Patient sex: M
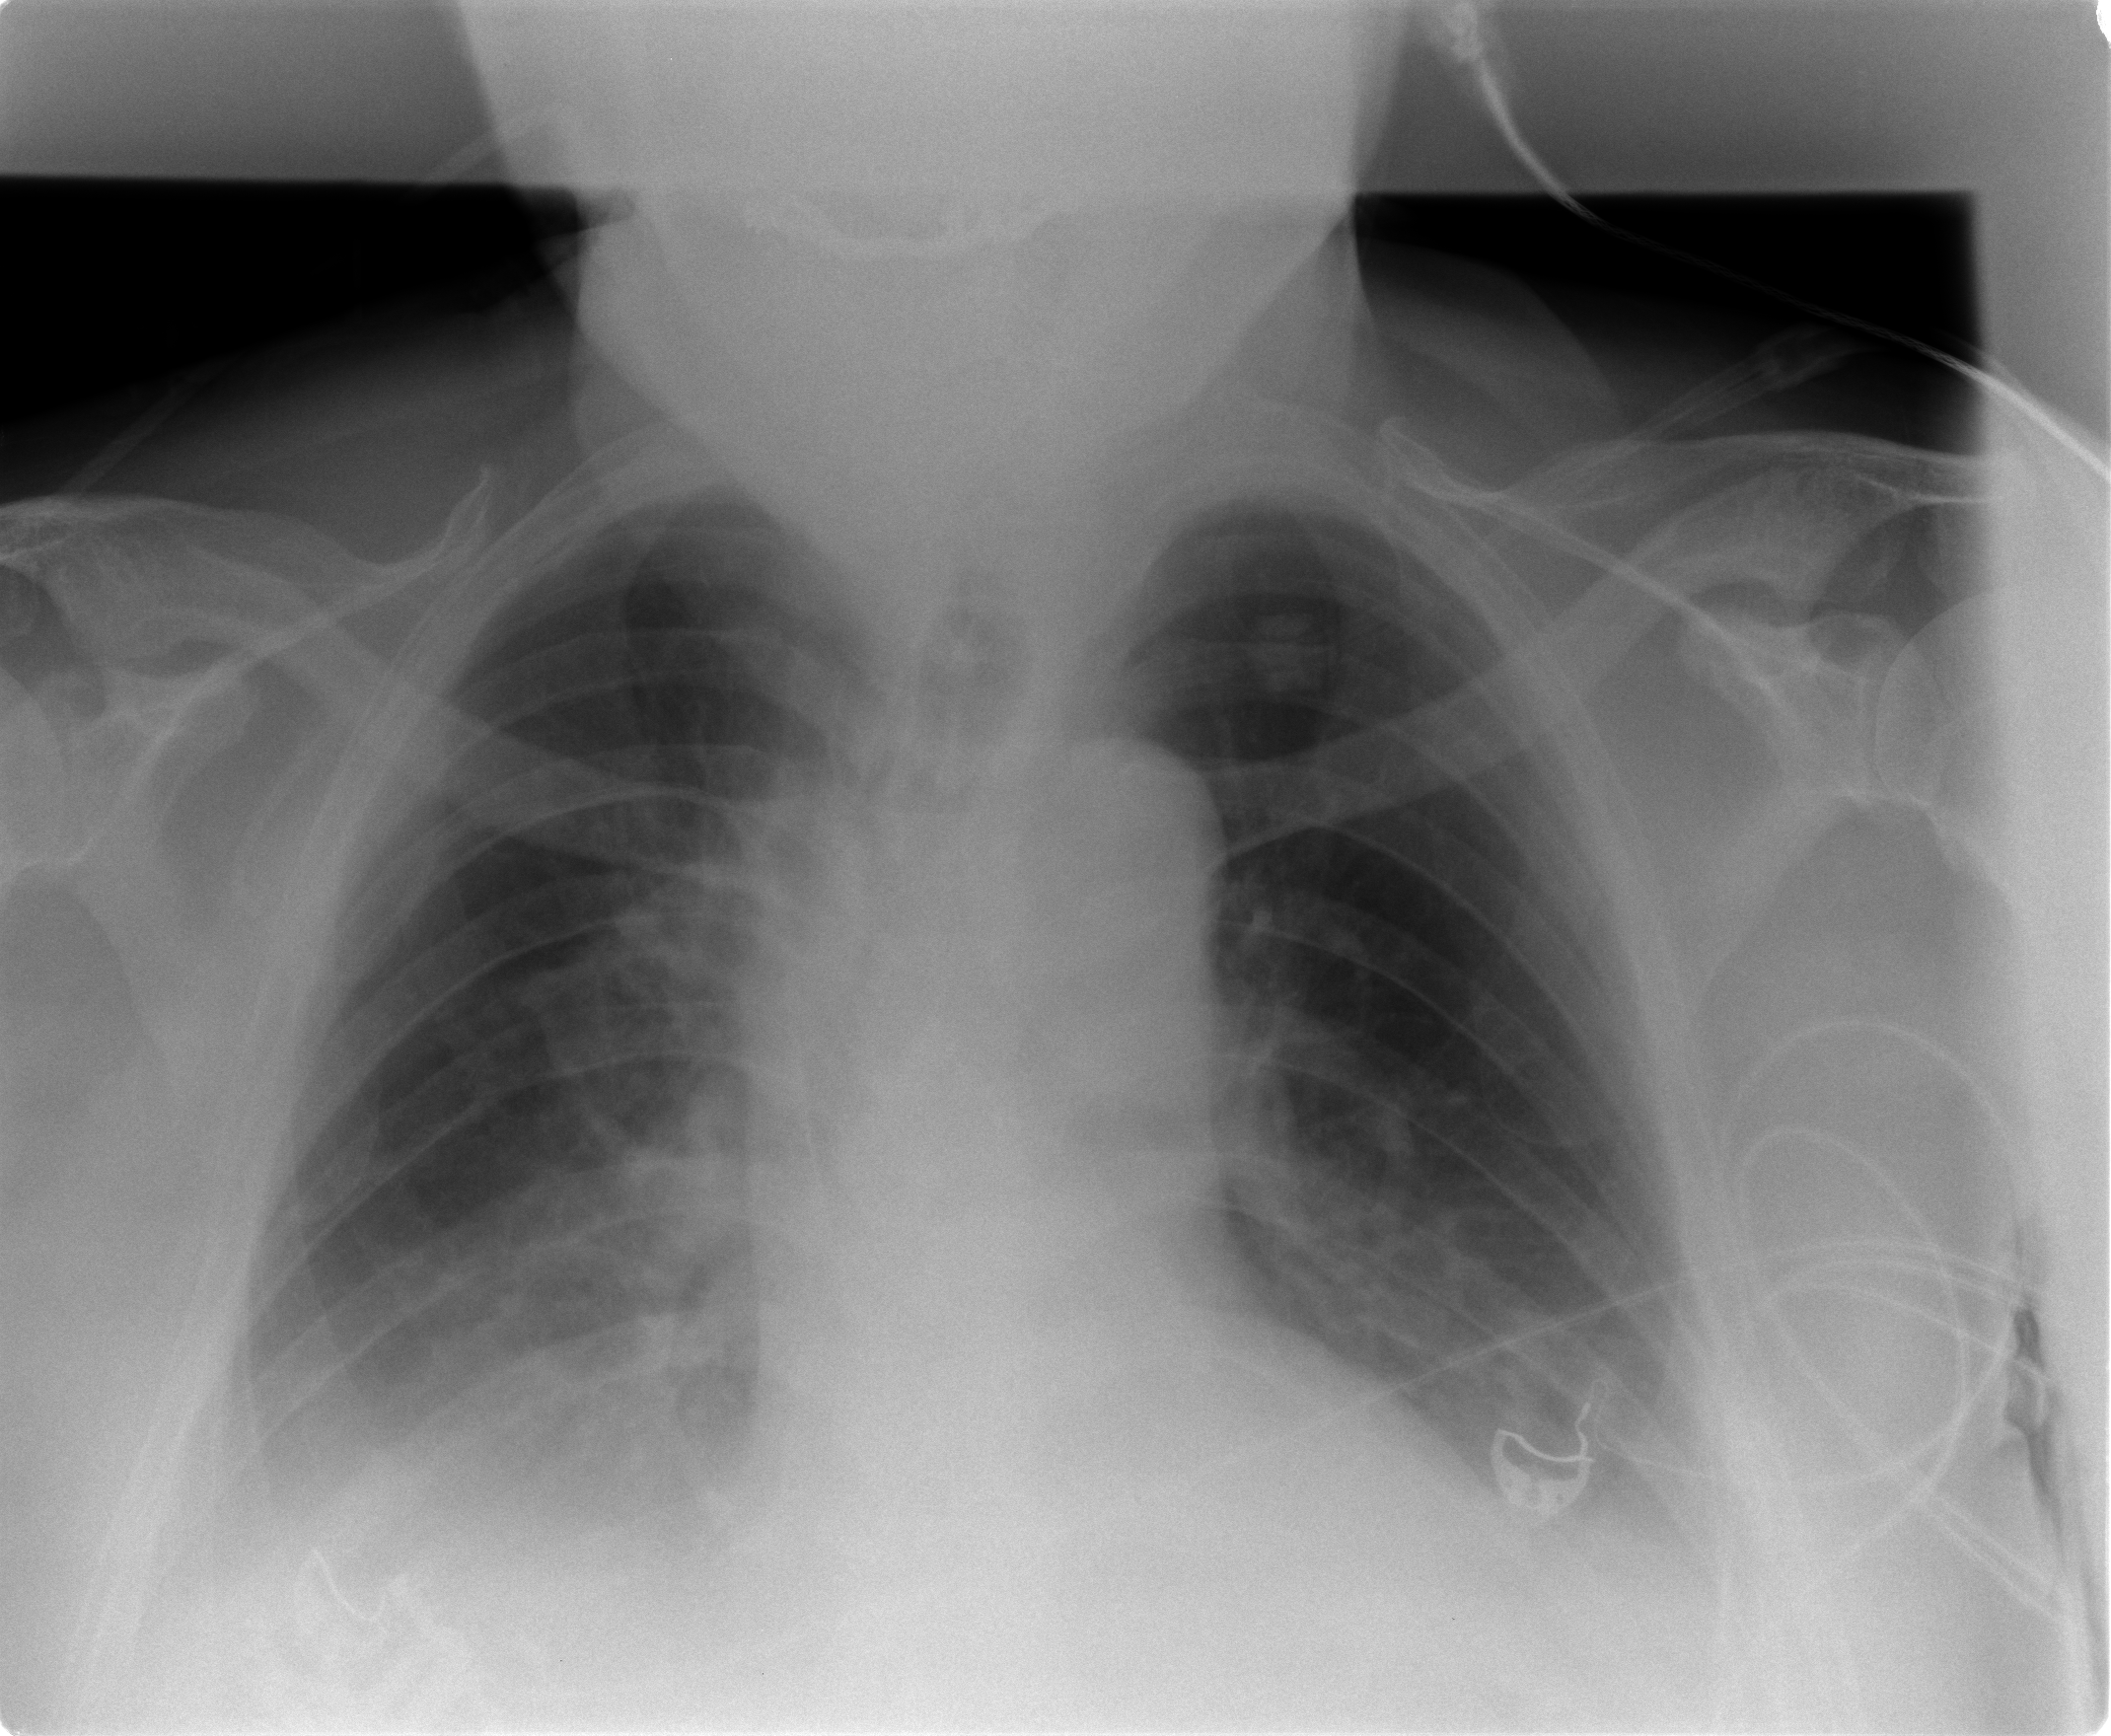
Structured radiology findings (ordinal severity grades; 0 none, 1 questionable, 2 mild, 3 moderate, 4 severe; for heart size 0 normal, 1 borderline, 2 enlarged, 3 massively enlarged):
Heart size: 1
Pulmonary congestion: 2
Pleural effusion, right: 3
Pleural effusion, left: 2
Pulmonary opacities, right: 1
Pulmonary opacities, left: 0
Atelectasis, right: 2
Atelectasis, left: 2